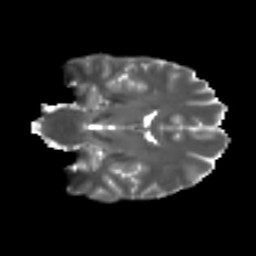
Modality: T2w
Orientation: coronal
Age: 32
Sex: male
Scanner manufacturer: ge
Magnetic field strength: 3 T
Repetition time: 7.8 s
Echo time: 0.061 s